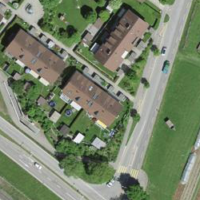
EUNIS habitat code: 55
Species observed at this site:
Cephalanthera longifolia
Centaurea scabiosa